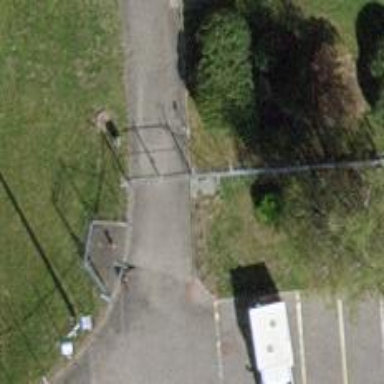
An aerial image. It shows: Gate.